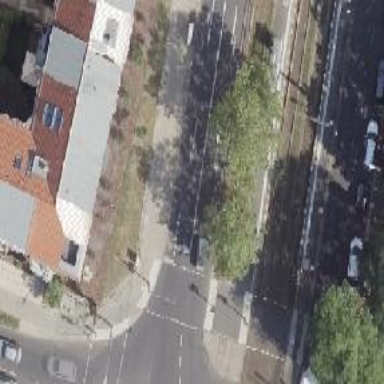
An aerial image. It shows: Road with traffic signals.